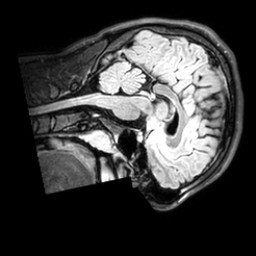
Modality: T1w
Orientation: sagittal
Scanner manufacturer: philips
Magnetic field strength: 3 T
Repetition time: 4.8 s
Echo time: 0.2586 s